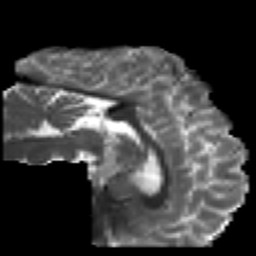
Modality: T2w
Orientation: sagittal
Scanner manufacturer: ge
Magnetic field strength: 3 T
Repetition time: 7.98 s
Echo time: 0.0701 s